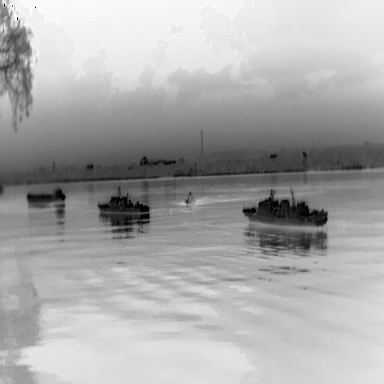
There are two warships in the infrared image.